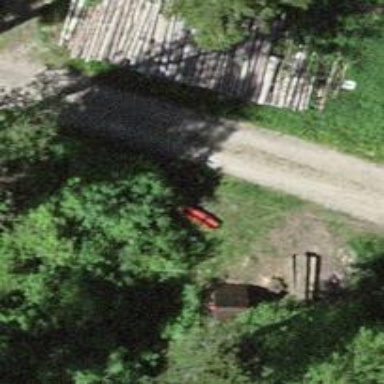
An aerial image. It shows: Red bench.